Interaction volume radius: 10 \u00c5
Interaction volume height: 10 \u00c5
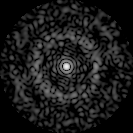
Disorder parameter: 0.8474